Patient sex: M
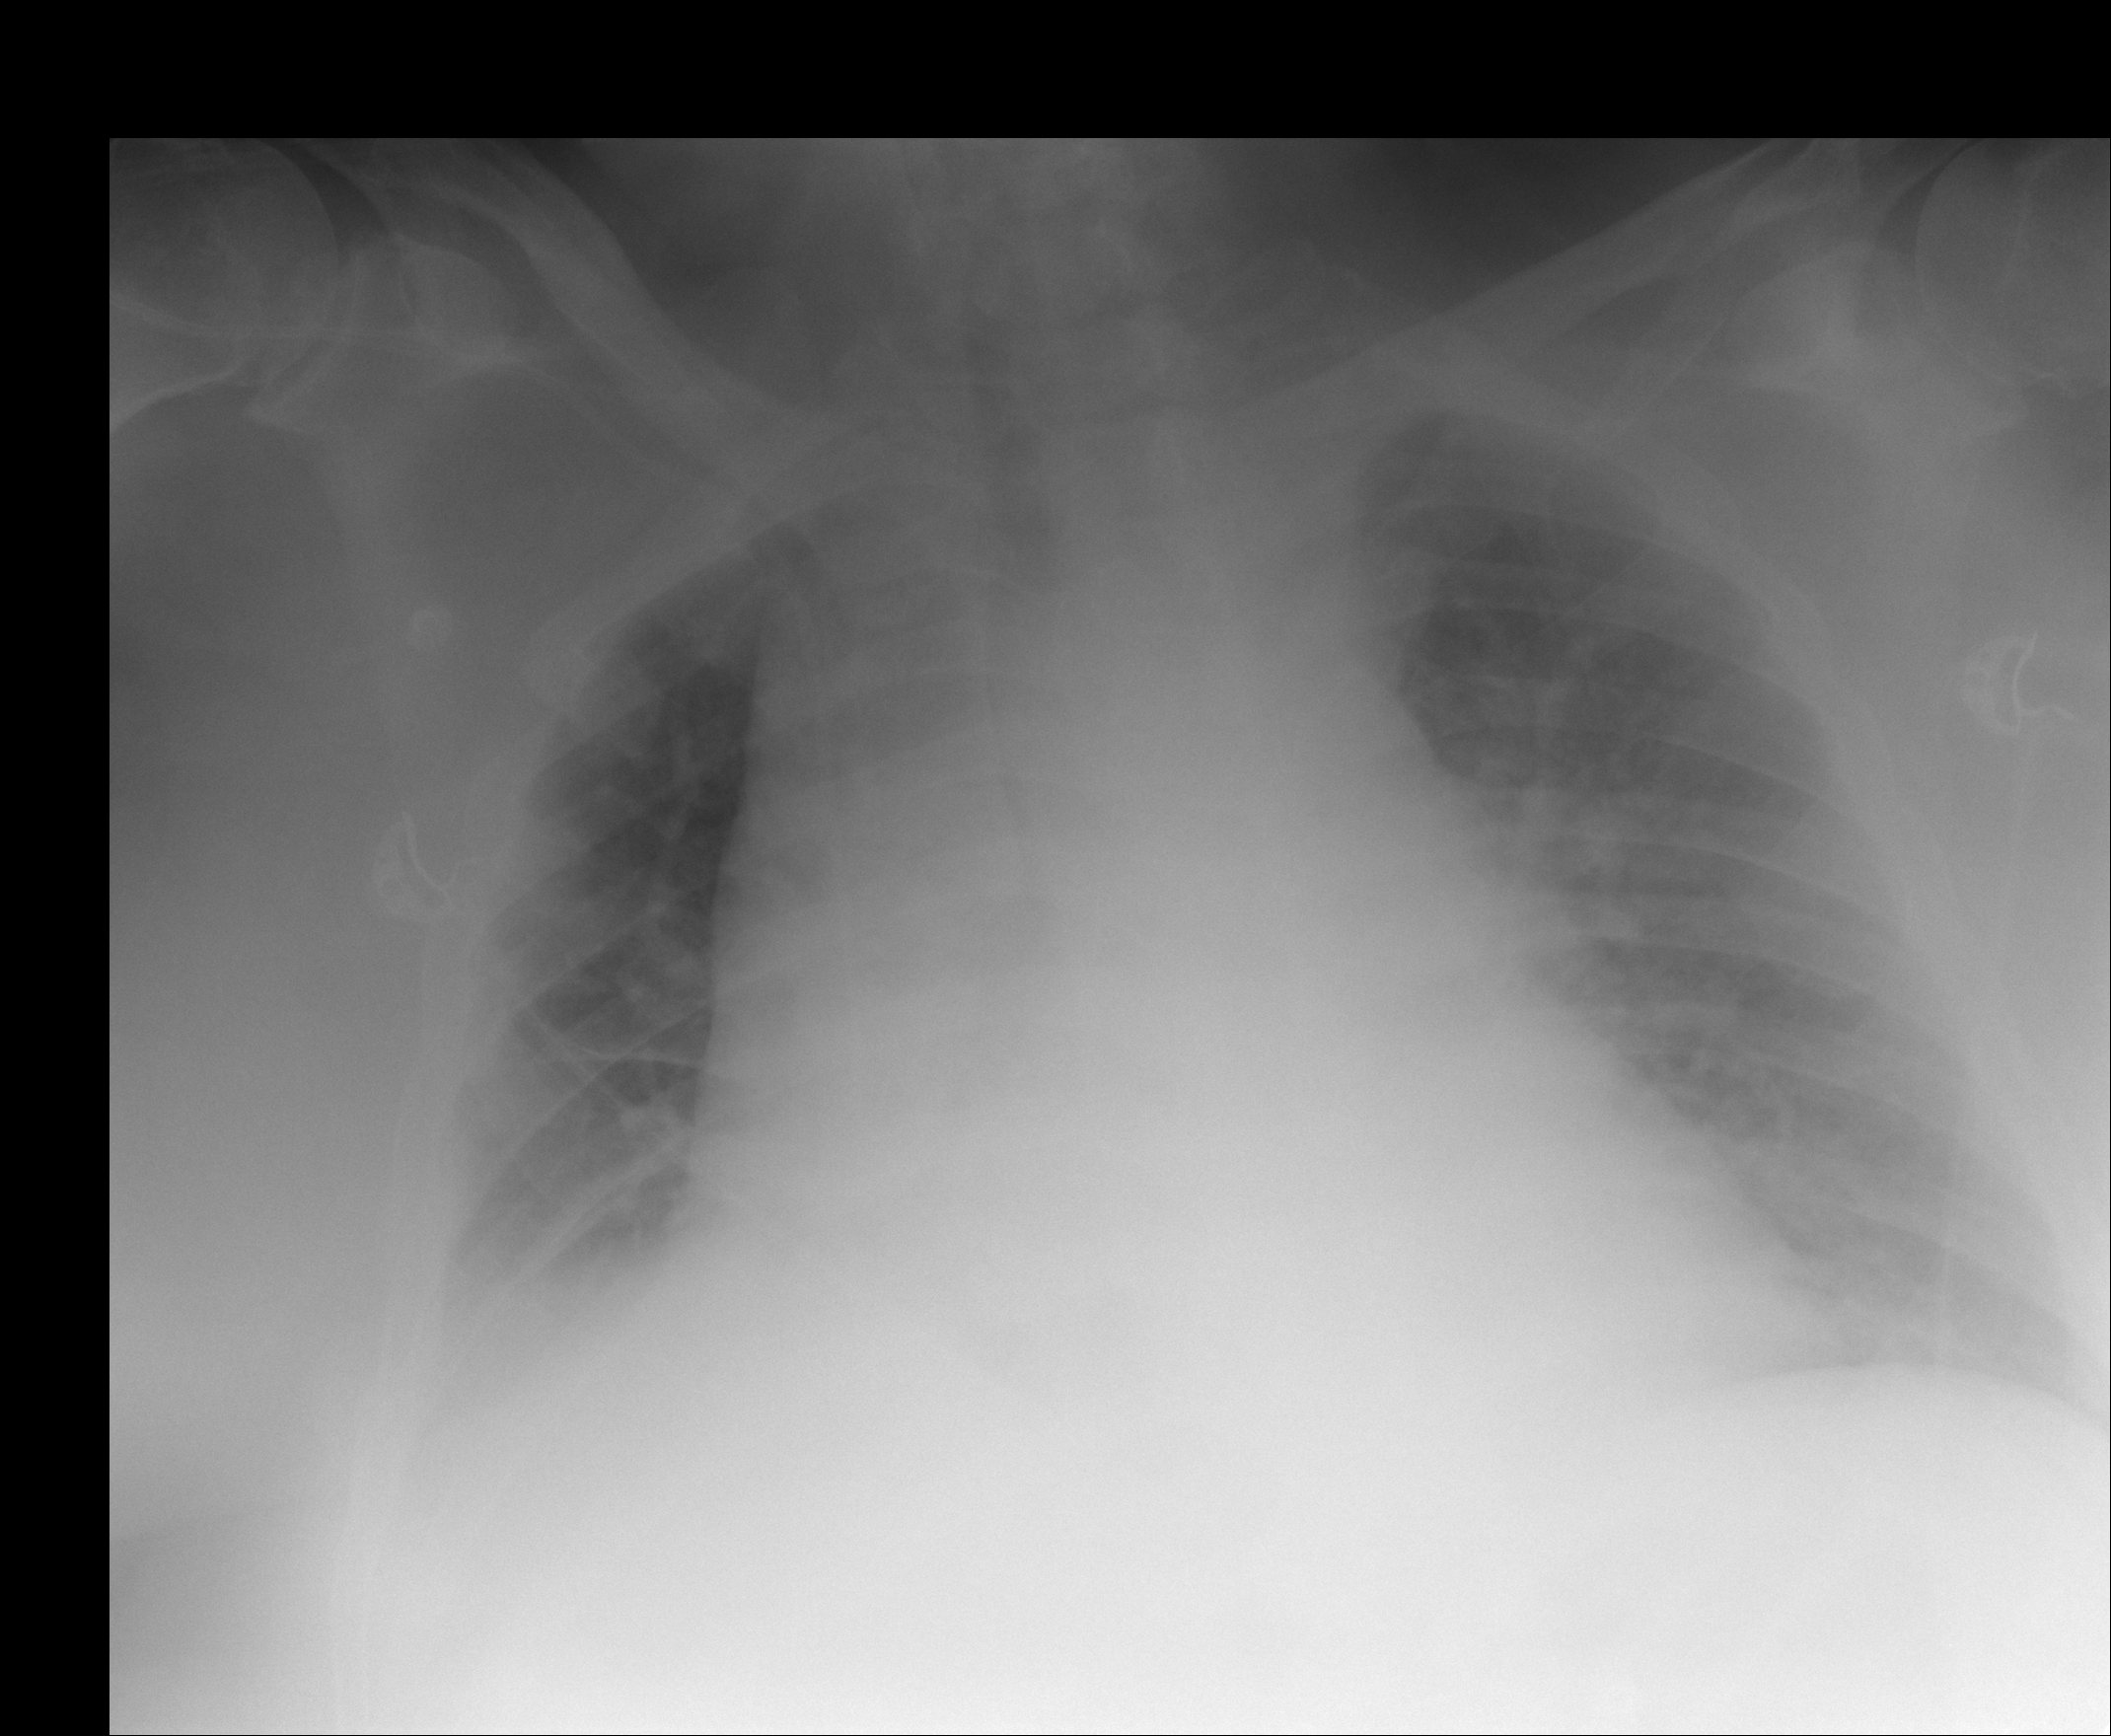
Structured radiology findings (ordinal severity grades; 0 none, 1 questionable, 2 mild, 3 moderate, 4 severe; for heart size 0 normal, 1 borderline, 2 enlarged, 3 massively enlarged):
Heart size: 0
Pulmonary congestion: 2
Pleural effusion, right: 2
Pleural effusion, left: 0
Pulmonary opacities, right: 0
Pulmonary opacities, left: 0
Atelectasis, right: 2
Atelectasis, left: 2